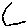
Label: hexagon